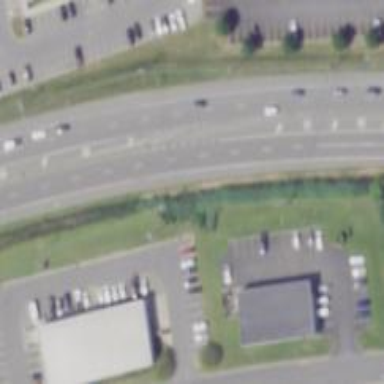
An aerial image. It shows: Primary highway.